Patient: sex F, age 66
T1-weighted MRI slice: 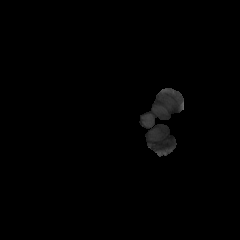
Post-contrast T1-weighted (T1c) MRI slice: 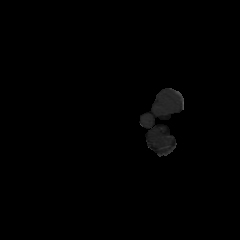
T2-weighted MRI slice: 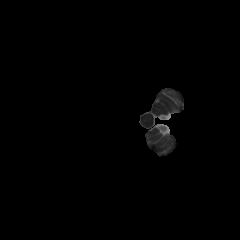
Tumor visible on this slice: no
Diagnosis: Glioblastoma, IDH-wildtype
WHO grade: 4